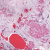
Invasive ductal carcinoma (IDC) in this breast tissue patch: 1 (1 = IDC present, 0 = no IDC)